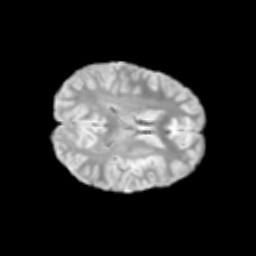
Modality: T2w
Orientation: axial
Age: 10
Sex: male
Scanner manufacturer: siemens
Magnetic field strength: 3 T
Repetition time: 3.8 s
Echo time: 0.07 s